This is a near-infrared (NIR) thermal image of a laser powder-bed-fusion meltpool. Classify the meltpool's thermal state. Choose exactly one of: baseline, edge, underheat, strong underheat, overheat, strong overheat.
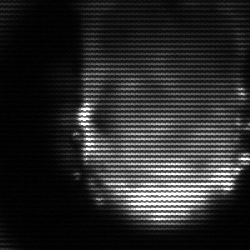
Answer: baseline